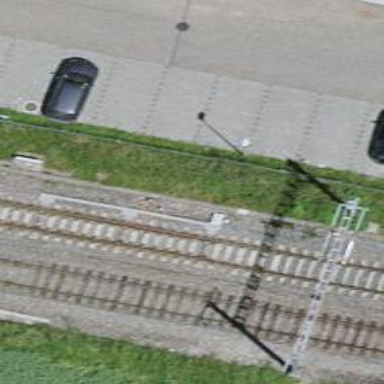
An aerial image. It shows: Railway switch.